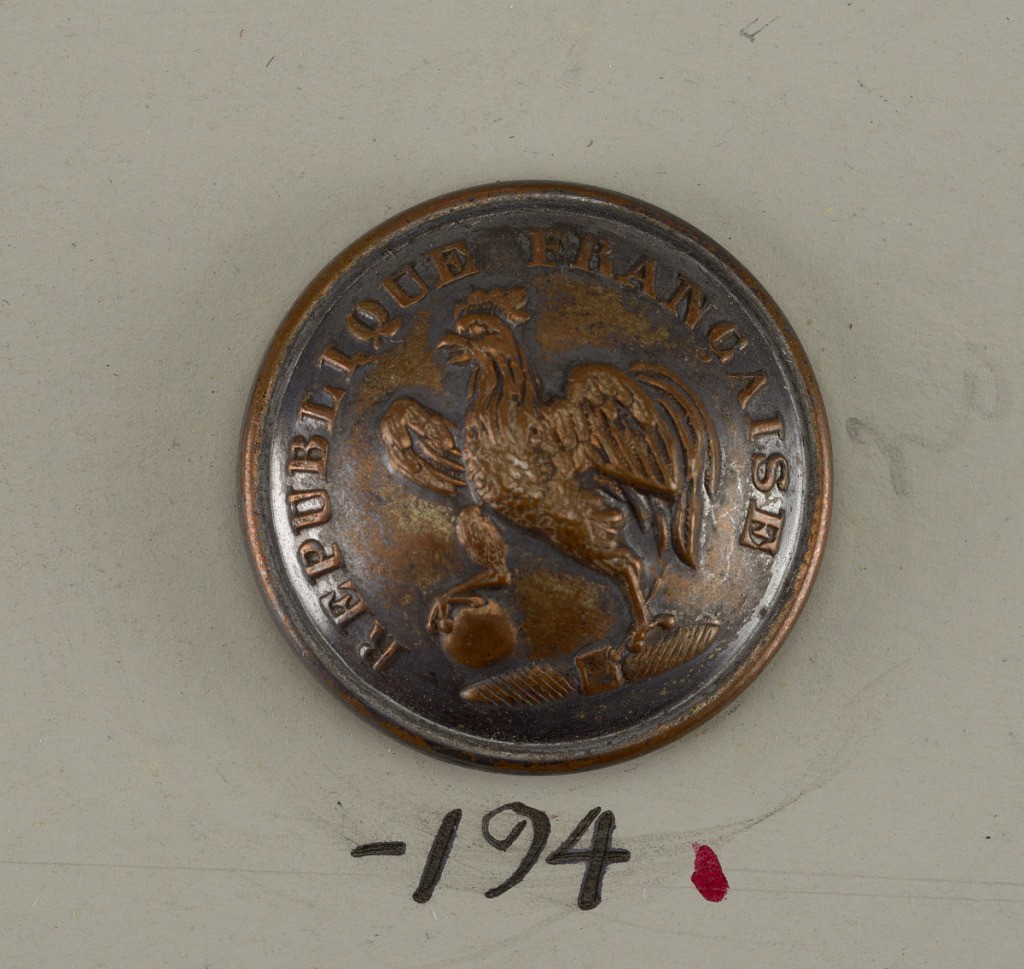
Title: Button
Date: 19th century
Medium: Brass
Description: Convex button ornamented with "Sainte Barbe" placed above a star and within crossed laurel sprays. On reverse: Superfin, Paris G R" Brass back and shank.

On card E